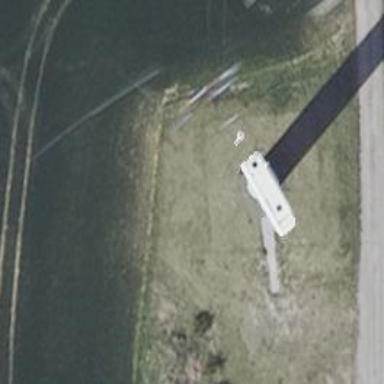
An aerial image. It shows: Wind power generator with horizontal axis wind turbine manufactured by Vestas.